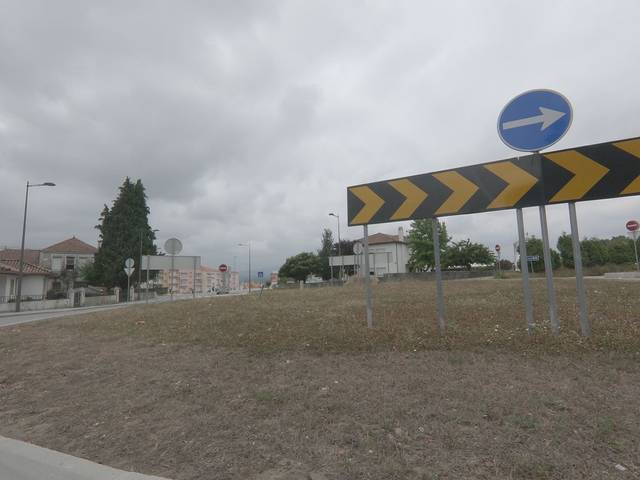
Region: Spain
Coordinates: 42.026, -8.646